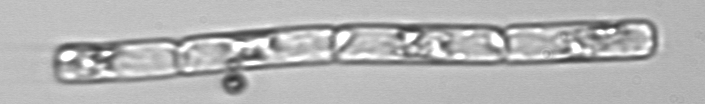
Label: Guinardia_delicatula